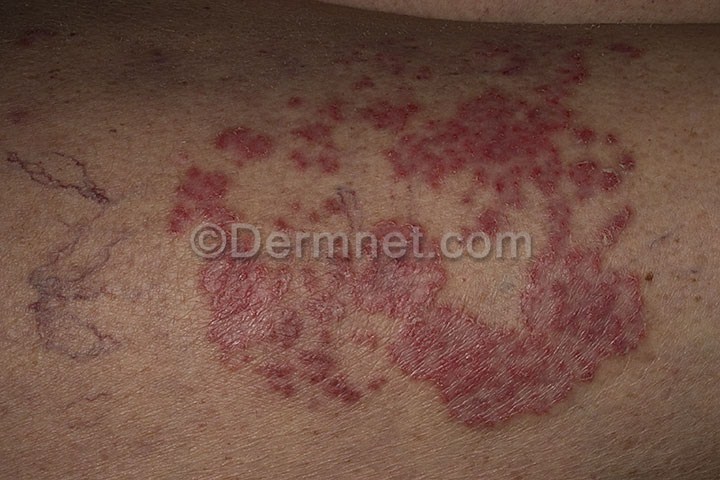
Disease: Psoriasis pictures Lichen Planus and related diseases